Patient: sex M, age 71
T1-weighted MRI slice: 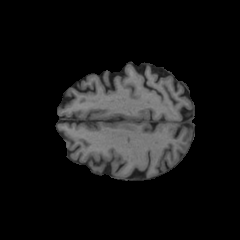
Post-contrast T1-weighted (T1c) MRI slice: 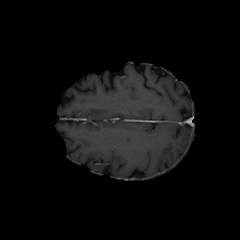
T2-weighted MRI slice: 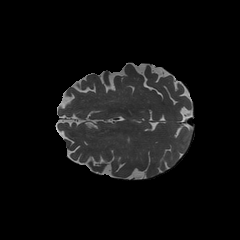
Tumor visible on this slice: no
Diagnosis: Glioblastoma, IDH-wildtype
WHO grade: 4